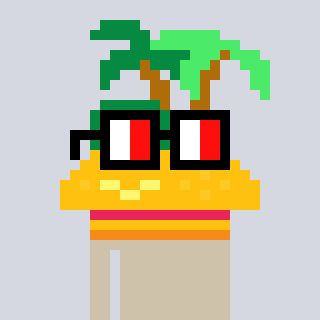
a pixel art character with square glasses with black frames and red eyes, a island-shaped head and a bege-colored body on a cool background